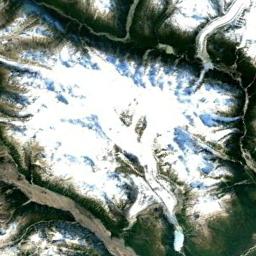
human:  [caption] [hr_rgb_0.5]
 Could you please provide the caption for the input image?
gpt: White, Brown, And green transitions from the peaks to the bottom of the peaks in the Snow Mountain Range .

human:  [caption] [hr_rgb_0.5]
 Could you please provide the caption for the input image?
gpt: There is snow on the part of the snowberg .

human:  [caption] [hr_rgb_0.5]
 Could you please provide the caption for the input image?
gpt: The snowberg is covered with snow and ice and some U-shaped valleys are in the snowberg .

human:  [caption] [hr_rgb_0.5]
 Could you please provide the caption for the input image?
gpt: The snow berg is consist of green plants,Bare land and white snow .

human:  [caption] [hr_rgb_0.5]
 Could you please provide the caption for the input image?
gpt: There are much snow and some green land on the snowberg .